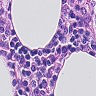
Metastatic tissue present: no